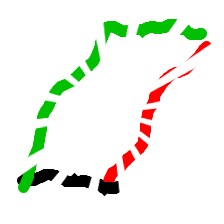
Shape: parallelogram